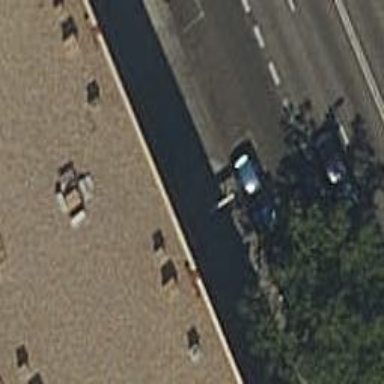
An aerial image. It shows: Car repair shop.